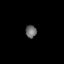
Tissue: prostate
Cell type: Epithelial cells
Senescence score: 0.3349
Nuclear area (px): 134
Mean DAPI intensity: 109.172